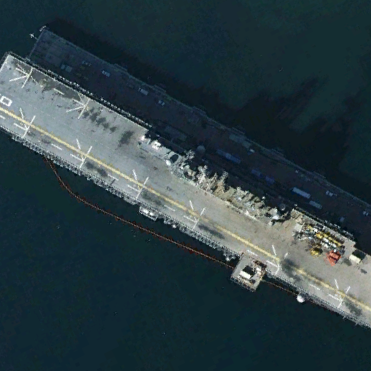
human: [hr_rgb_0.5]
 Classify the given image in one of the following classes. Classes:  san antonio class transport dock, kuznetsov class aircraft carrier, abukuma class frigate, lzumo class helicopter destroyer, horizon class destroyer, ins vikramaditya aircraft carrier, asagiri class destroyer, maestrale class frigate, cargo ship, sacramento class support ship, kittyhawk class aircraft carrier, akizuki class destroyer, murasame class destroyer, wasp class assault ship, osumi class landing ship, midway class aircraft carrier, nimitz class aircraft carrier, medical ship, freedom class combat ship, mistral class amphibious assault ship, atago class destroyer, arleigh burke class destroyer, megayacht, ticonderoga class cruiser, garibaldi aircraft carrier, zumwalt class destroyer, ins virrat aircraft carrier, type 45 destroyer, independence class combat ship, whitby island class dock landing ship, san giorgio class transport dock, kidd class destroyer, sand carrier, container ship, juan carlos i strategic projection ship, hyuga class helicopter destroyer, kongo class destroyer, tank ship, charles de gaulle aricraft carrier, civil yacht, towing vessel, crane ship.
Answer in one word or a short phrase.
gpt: Wasp class assault ship